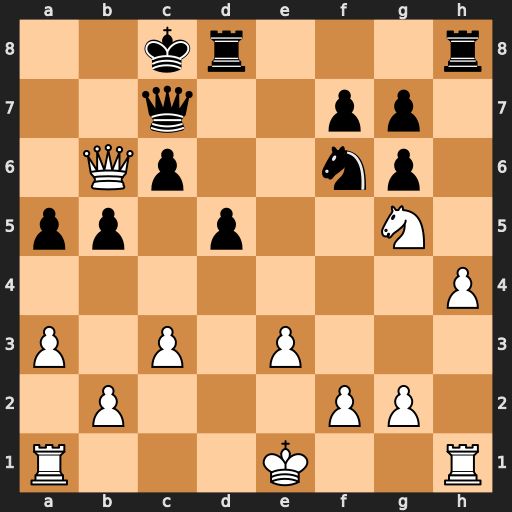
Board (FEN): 2kr3r/2q2pp1/1Qp2np1/pp1p2N1/7P/P1P1P3/1P3PP1/R3K2R
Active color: w
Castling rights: KQ
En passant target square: -
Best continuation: Qxc7+ Kxc7 Nxf7